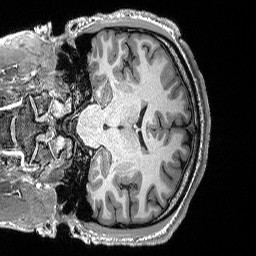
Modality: T1w
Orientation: coronal
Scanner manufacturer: siemens
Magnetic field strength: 3 T
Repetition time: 2.3 s
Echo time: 0.00298 s